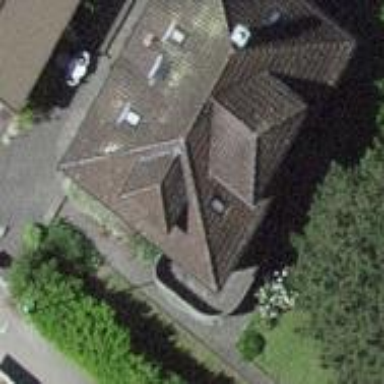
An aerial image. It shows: View of roof of building.